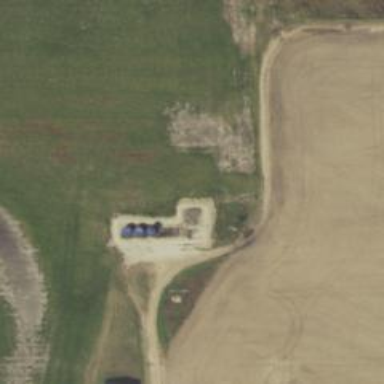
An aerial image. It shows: Storage tank with man-made structure.